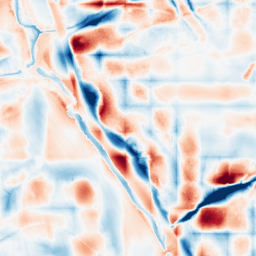
Category: wavelet
Decomposition family: wavelet_biorthogonal
Decomposition parameters: wavelet: bior2.4
level: 5
Upsampling method: quartic
Upsampling parameters: scale: 4
Upsampling scale: 4